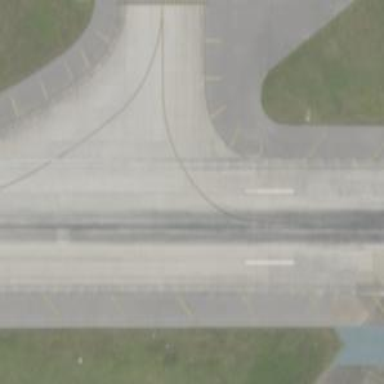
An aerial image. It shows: View of taxiway at the airport.